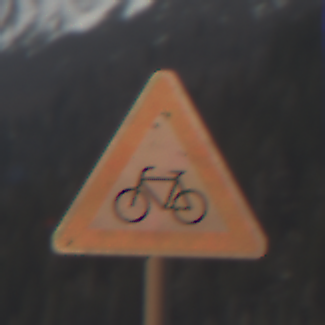
Verkehrszeichen: RadverkehrRechts
Umgebung: Outdoor, Nature
Tageszeit: Midday
Wetter: PartlyCloudy
Licht: Natural
Jahreszeit: NotSpecified
Kontrast: HighContrast